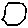
Label: hexagon